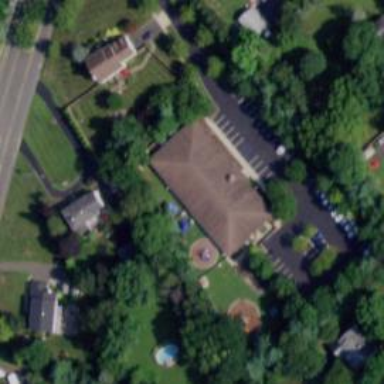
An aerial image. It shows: Kindergarten building.